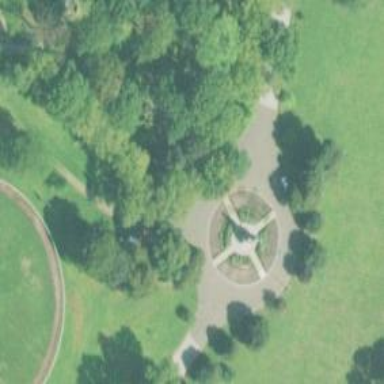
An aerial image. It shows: Historic monument.